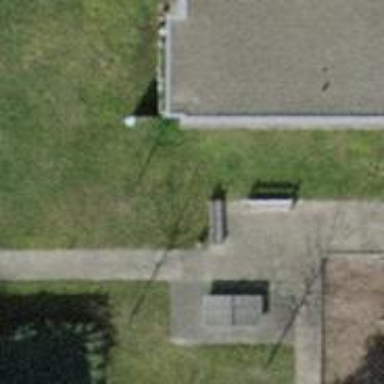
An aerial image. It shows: Brown bench in the vicinity.